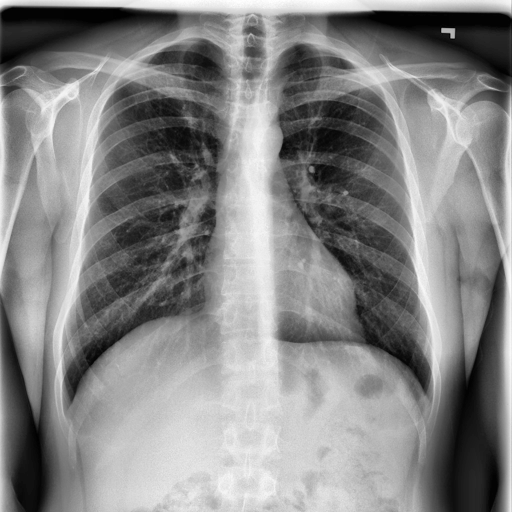
Finding: NORMAL